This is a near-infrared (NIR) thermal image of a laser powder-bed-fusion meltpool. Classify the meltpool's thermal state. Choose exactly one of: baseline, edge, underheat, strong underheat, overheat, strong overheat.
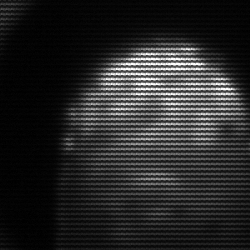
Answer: edge